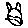
Label: cat